Interaction volume radius: 5 \u00c5
Interaction volume height: 10 \u00c5
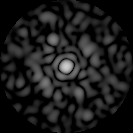
Disorder parameter: 0.8222